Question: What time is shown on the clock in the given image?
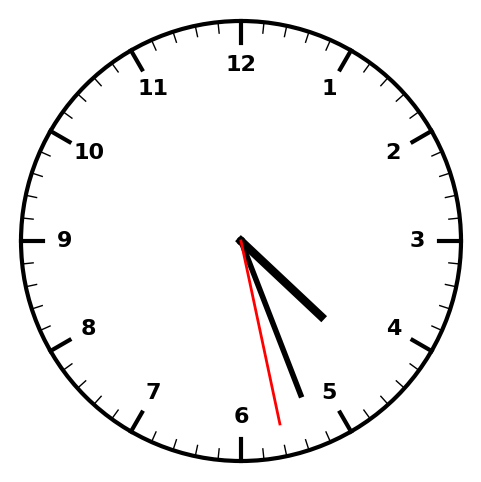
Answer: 04:26:28